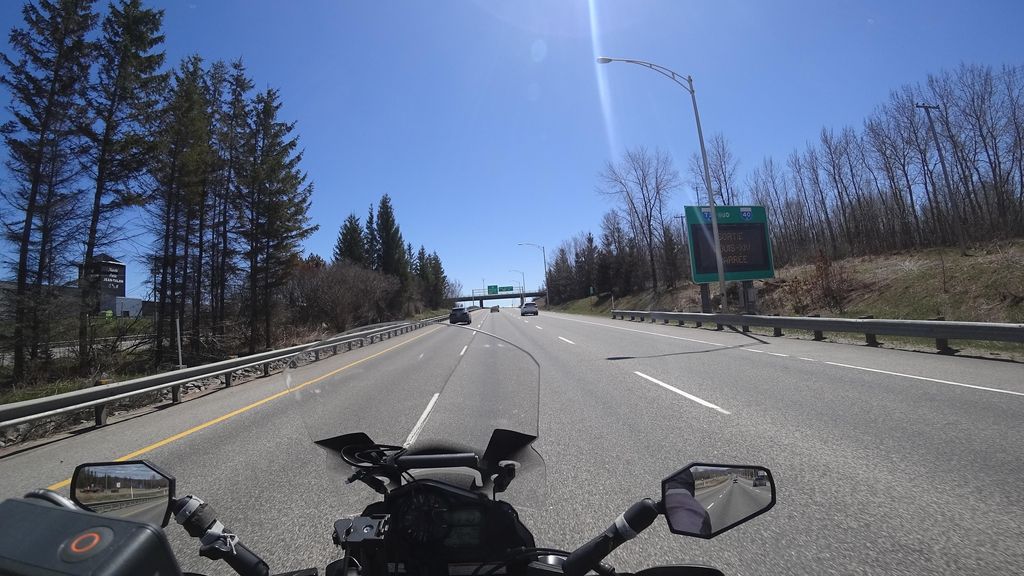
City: quebec_city